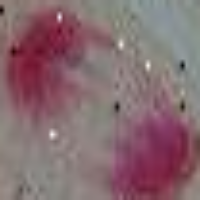
Label: anaphase